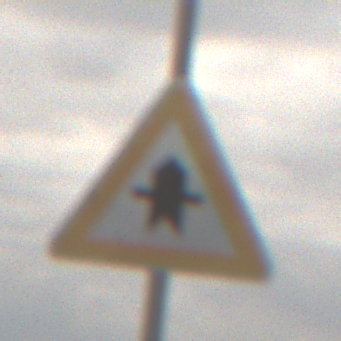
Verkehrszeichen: Vorfahrt
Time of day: MorningAfternoon
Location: Outdoor (Nature)
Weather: Overcast
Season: NotSpecified
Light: Natural